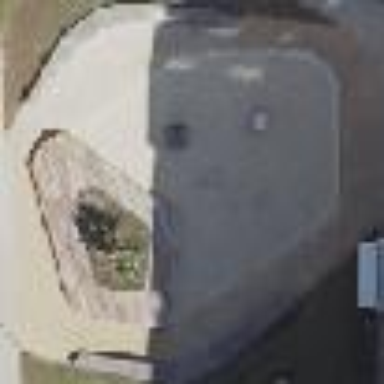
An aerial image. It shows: Sandpit playground.